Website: macys
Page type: customer-info-address
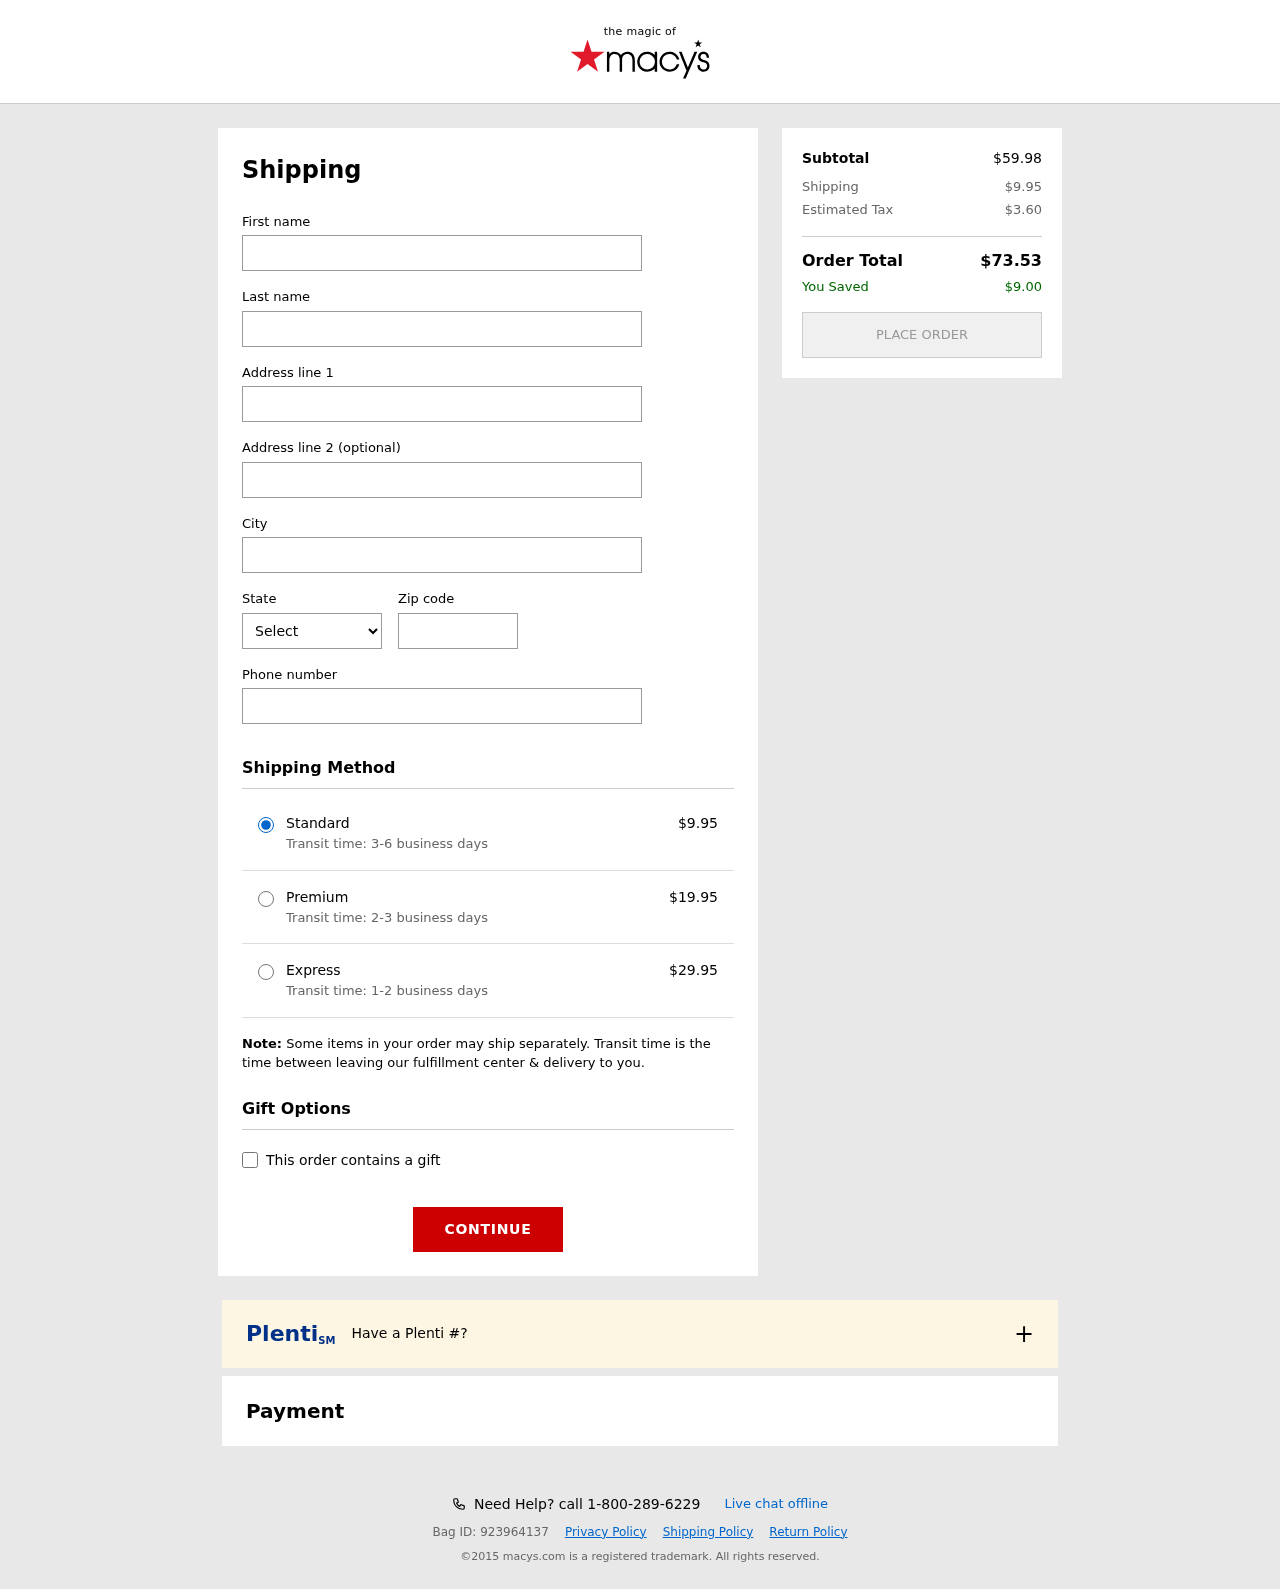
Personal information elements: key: PII_CITY
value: Carrieville
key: PII_FIRSTNAME
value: Roger
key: PII_LASTNAME
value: Morris
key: PII_PHONE
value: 8556310638
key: PII_POSTCODE
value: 93784
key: PII_STATE_ABBR
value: CO
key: PII_STREET
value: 491 Donald Drives Suite 241
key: PII_STREET2
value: Apt. 452
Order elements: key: ORDER_SHIPPING_COST
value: $9.95
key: ORDER_SHIPPING_COST_PREMIUM
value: $19.95
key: ORDER_SHIPPING_COST_EXPRESS
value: $29.95
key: ORDER_SUBTOTAL
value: $59.98
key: ORDER_TAX
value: $3.60
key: ORDER_TOTAL
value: $73.53
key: ORDER_SAVINGS
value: $9.00